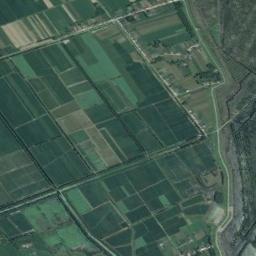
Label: rectangular_farmland